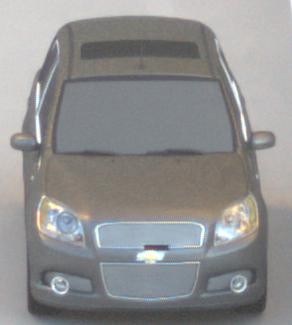
Make: Chevrolet
Model: Aveo 1.2
Detailed model: Aveo
Model produced from: 2008/06
Model produced until: 2011/01
Doors: 3
Color: gray
Road condition: dry road
Daytime: sunrise or sunset
Contrast: medium contrast